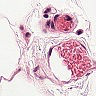
Metastatic tissue present: no